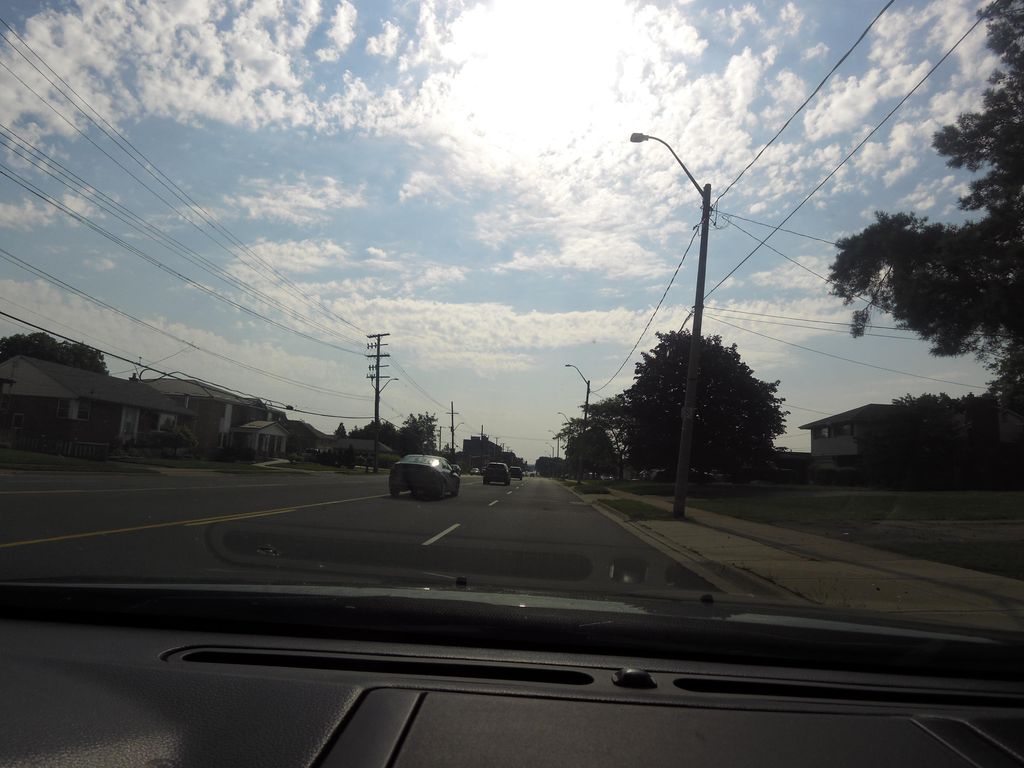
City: hamilton